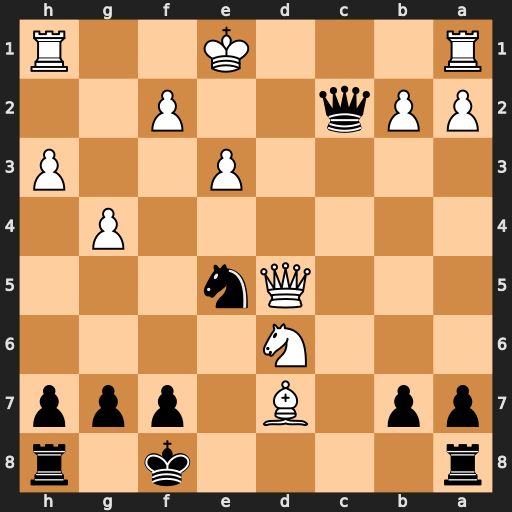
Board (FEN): r4k1r/pp1B1ppp/3N4/3Qn3/6P1/4P2P/PPq2P2/R3K2R
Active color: b
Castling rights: KQ
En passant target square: -
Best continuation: Nd3+ Qxd3 Qxd3